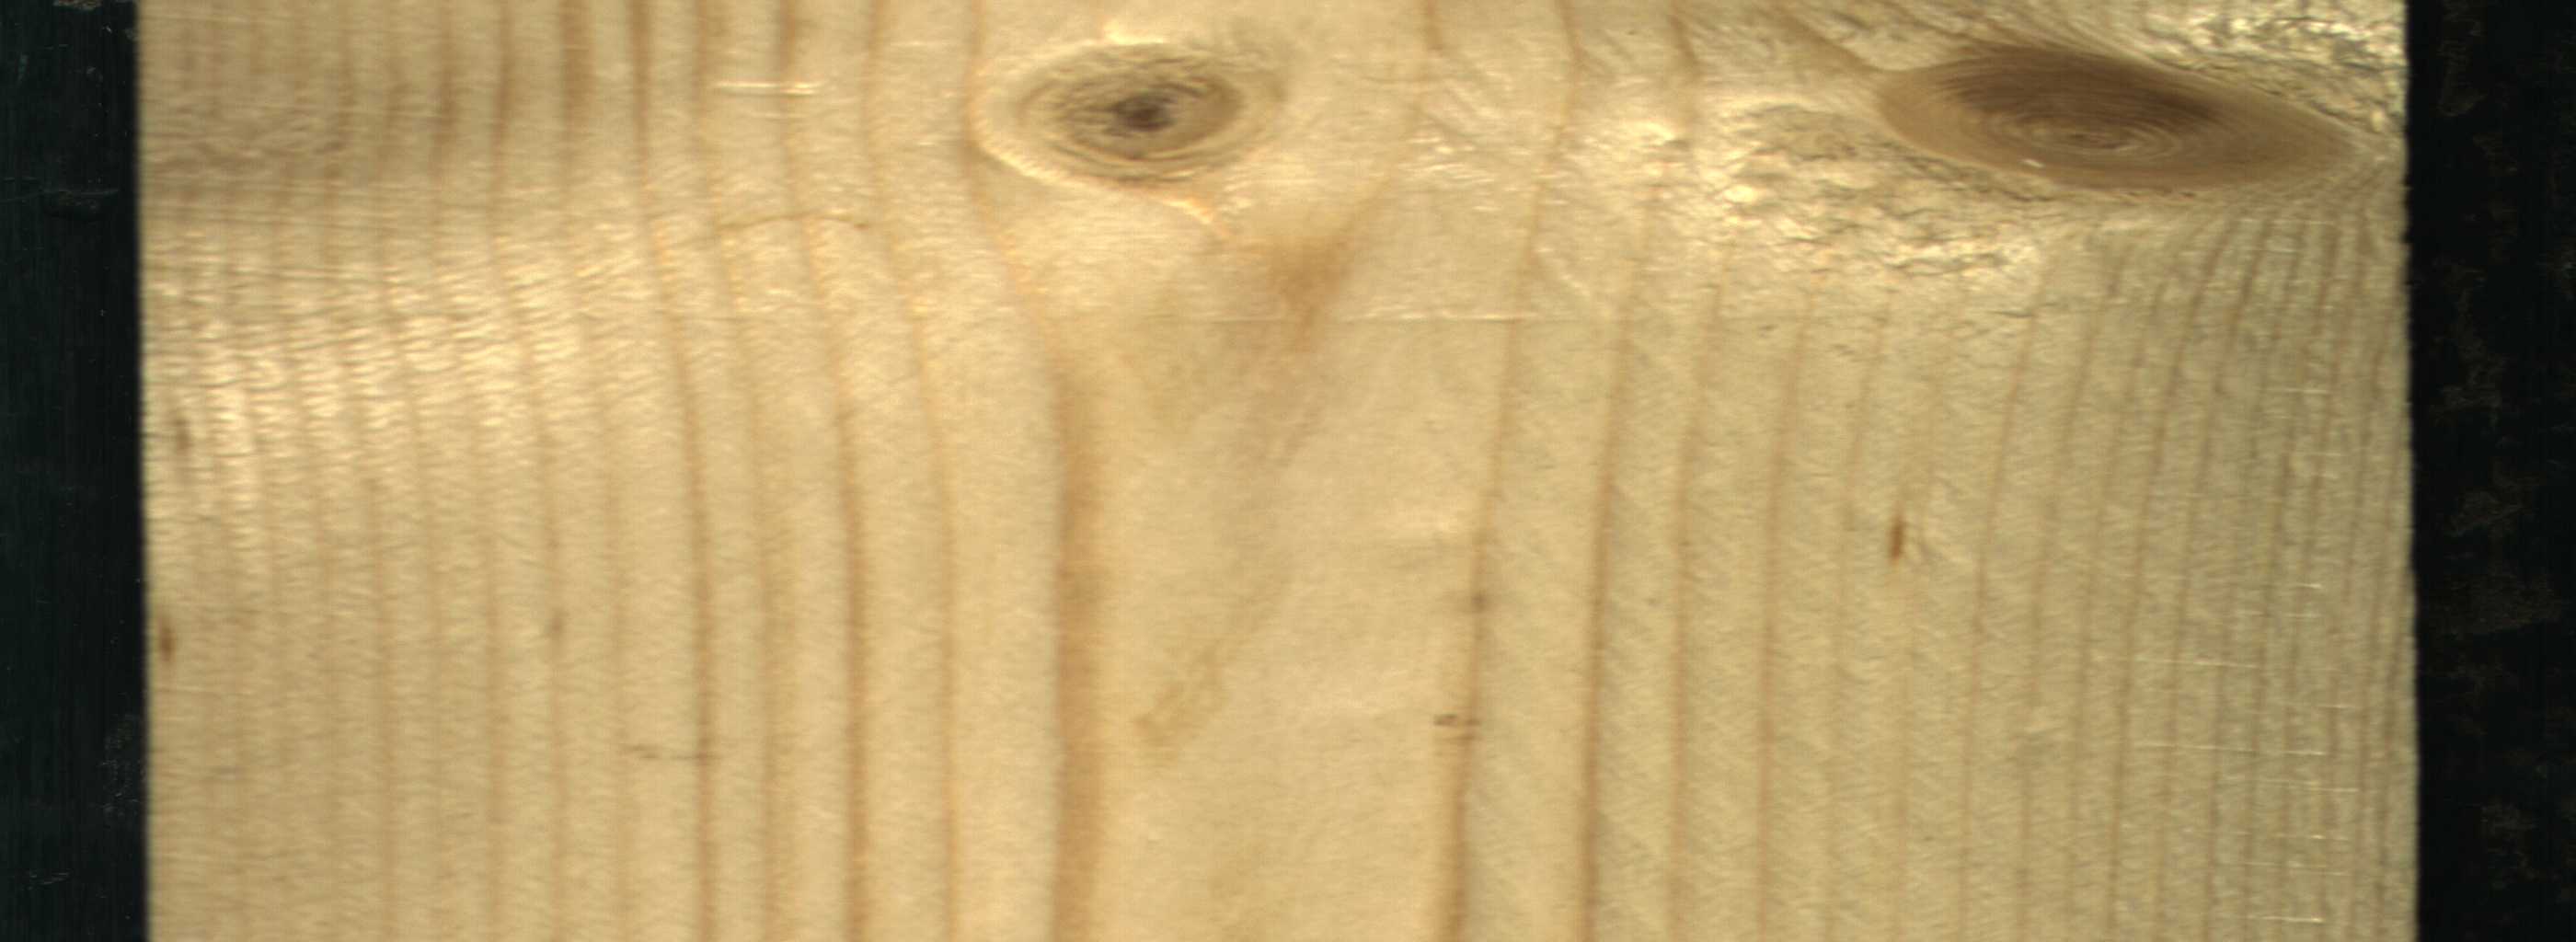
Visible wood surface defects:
Live_Knot
Live_Knot